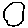
Label: circle